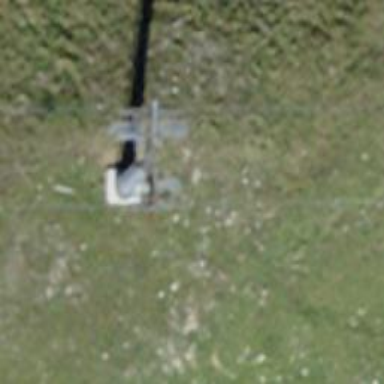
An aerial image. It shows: Pylon used for aerialway.